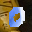
Label: 0